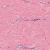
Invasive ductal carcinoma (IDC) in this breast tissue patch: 0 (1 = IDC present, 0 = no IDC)